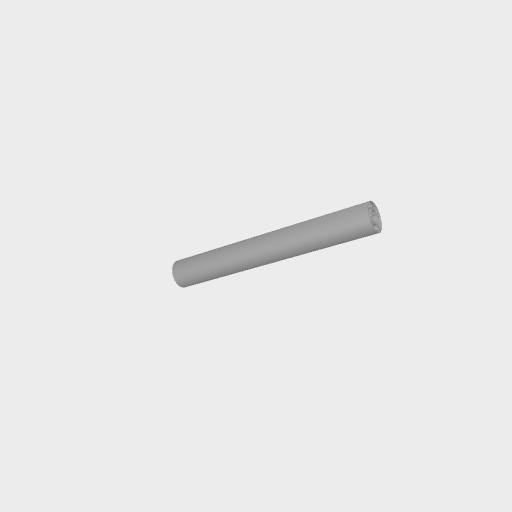
Part: GoTUBE240